Aerial crown-view tile of a tropical tree (Barro Colorado Island, Panama), acquired 20241112:
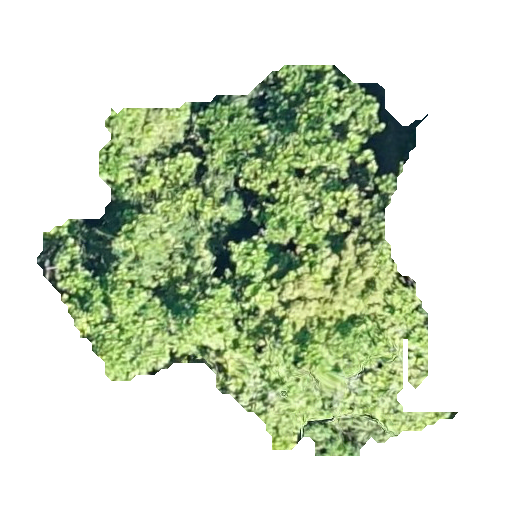
Species: Anacardium excelsum
GBIF accepted scientific name: Anacardium excelsum
Crown area: 157.937 m²